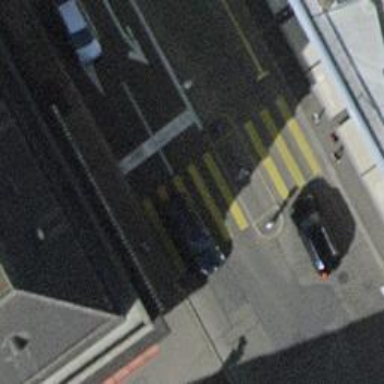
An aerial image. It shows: Zebra crossing with traffic signals on the road.